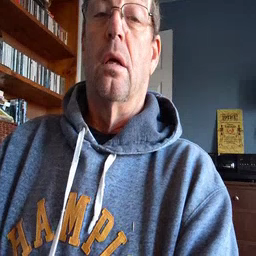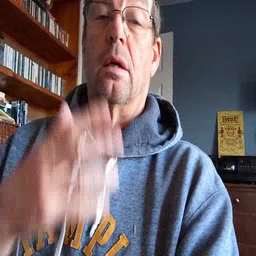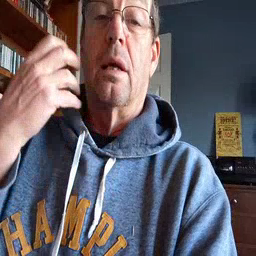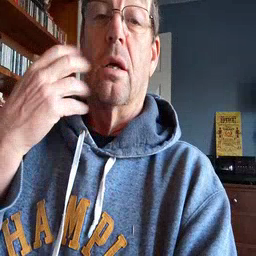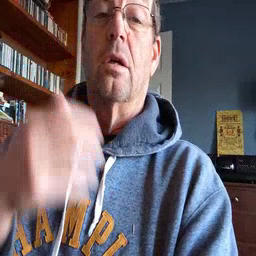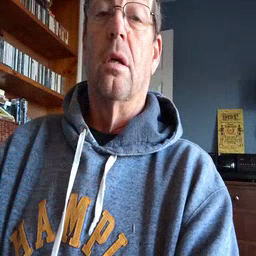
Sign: tiger